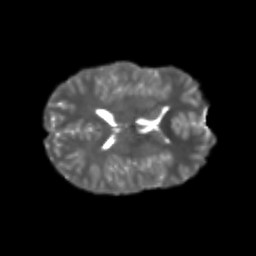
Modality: T2w
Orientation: axial
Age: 23
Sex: female
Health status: healthy
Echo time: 0.074 s